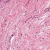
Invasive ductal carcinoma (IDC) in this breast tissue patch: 0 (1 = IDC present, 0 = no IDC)